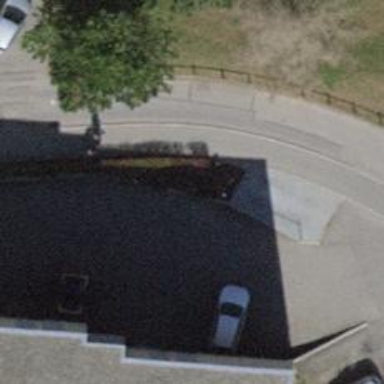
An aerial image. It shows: Sidewalk along the footway.